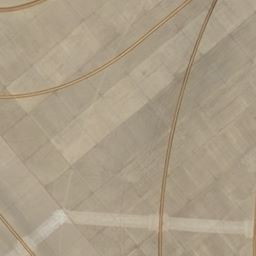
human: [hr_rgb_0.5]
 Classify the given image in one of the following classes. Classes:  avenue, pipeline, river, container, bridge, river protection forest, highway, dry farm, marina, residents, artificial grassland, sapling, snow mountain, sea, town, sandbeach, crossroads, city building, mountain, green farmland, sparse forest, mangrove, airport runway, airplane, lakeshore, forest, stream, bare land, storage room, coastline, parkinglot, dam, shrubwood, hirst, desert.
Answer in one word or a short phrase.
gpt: airport runway